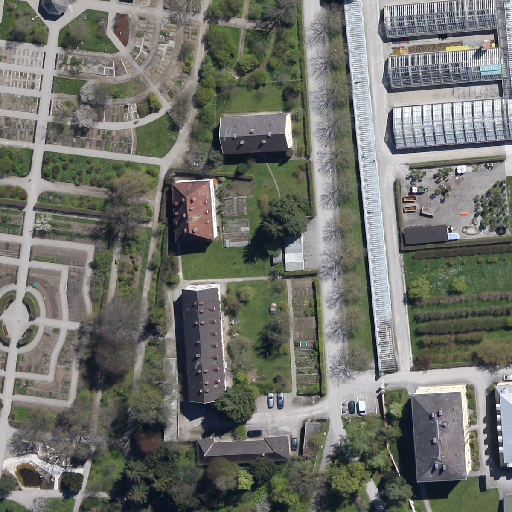
Referring expression: sidewalk along with tree